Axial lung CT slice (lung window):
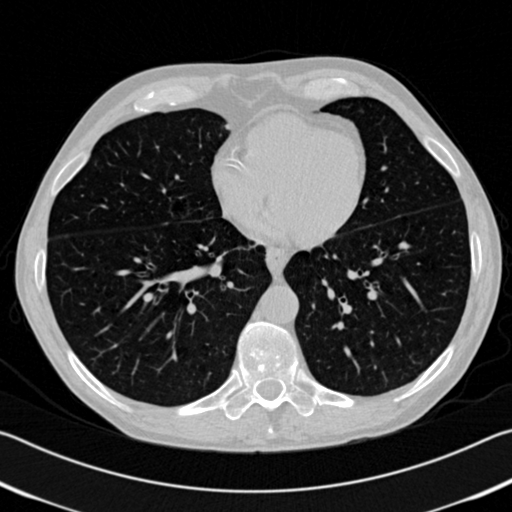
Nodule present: yes
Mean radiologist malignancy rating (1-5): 2